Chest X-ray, AP view. Patient: 56 years old, sex F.
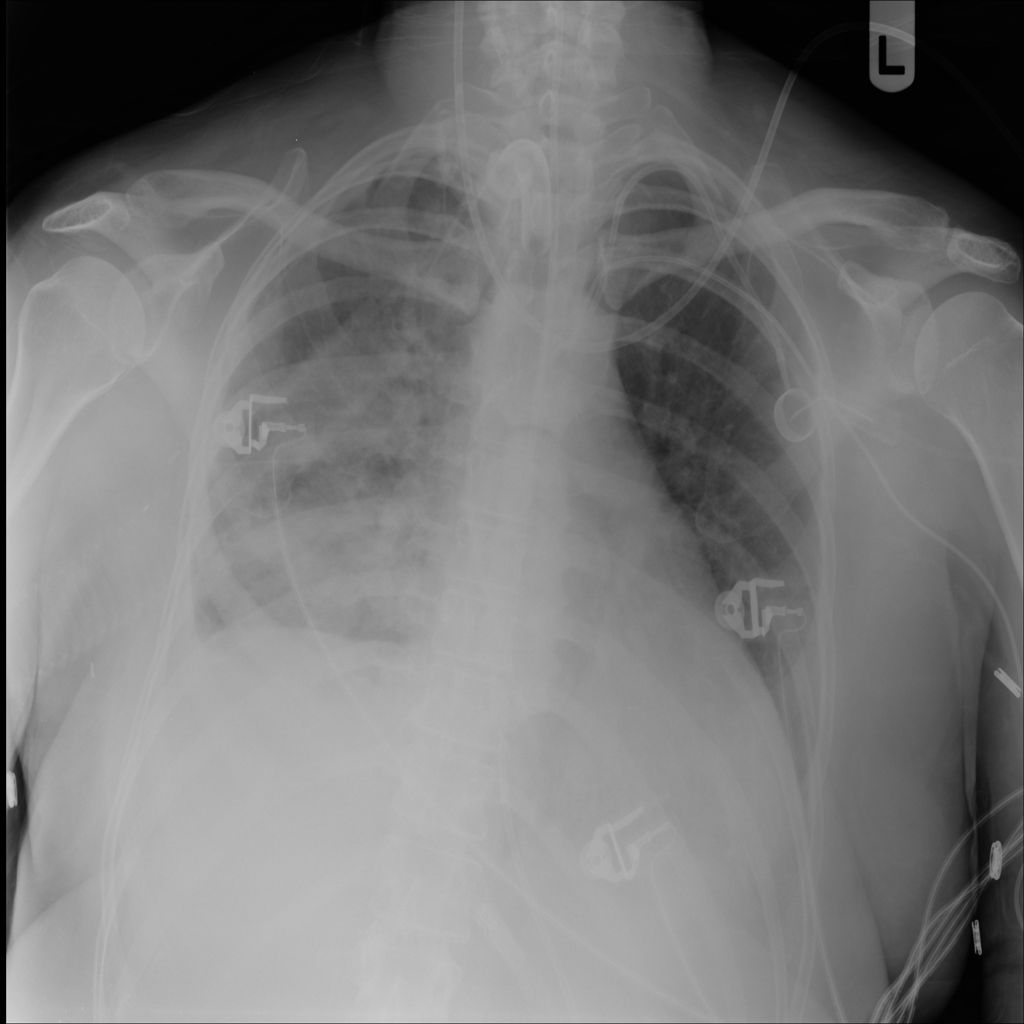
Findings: Infiltration, Pneumonia